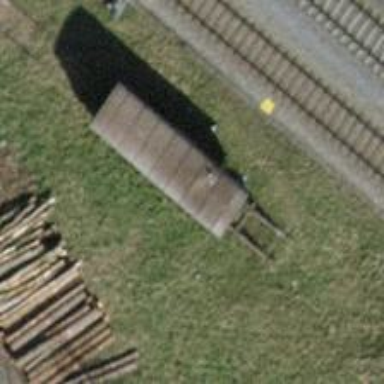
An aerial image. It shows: Railway buffer stop.